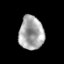
Tissue: prostate
Cell type: T cells
Senescence score: 0.3422
Nuclear area (px): 815
Mean DAPI intensity: 166.717